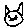
Label: cat